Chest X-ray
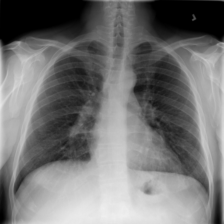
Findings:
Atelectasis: negative
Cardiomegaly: negative
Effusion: negative
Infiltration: positive
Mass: negative
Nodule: negative
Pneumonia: negative
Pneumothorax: negative
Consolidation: negative
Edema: negative
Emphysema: negative
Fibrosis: negative
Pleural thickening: negative
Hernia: negative